Question: I want to send notifications to the user, even if my app is closed. I heard about GCM but I don't think it's the best solution for me. I also tried to use Service, but it doesn't seem to work either. Does somebody have a idea on how can I perform that?
'''
public class notificationService extends Service {
Timer timer;
@Override
public IBinder onBind(Intent arg0) {
return null;
}
@Override
public void onCreate() {
super.onCreate();
timer = new Timer();
timer.schedule(new RemindTask(), 10*1000);
}
@Override
public void onDestroy() {
super.onDestroy();
}
@Override
public void onStart(Intent intent, int startId) {
super.onCreate();
}
}
class RemindTask extends TimerTask {
public void run() {
NotificationCompat.Builder mBuilder =
new NotificationCompat.Builder(this)
.setSmallIcon(R.drawable.icone)
.setContentTitle("My notification")
.setContentText("Hello World!");
Intent resultIntent = new Intent(this, Acceuil.class);
TaskStackBuilder stackBuilder = TaskStackBuilder.create(this);
stackBuilder.addParentStack(Acceuil.class);
stackBuilder.addNextIntent(resultIntent);
PendingIntent resultPendingIntent =
stackBuilder.getPendingIntent(0,PendingIntent.FLAG_UPDATE_CURRENT);
mBuilder.setContentIntent(resultPendingIntent);
NotificationManager mNotificationManager = (NotificationManager) getSystemService(Context.NOTIFICATION_SERVICE);
mNotificationManager.notify(0, mBuilder.build());
}
}
'''
Edit: i'm talking about this kind of notifications

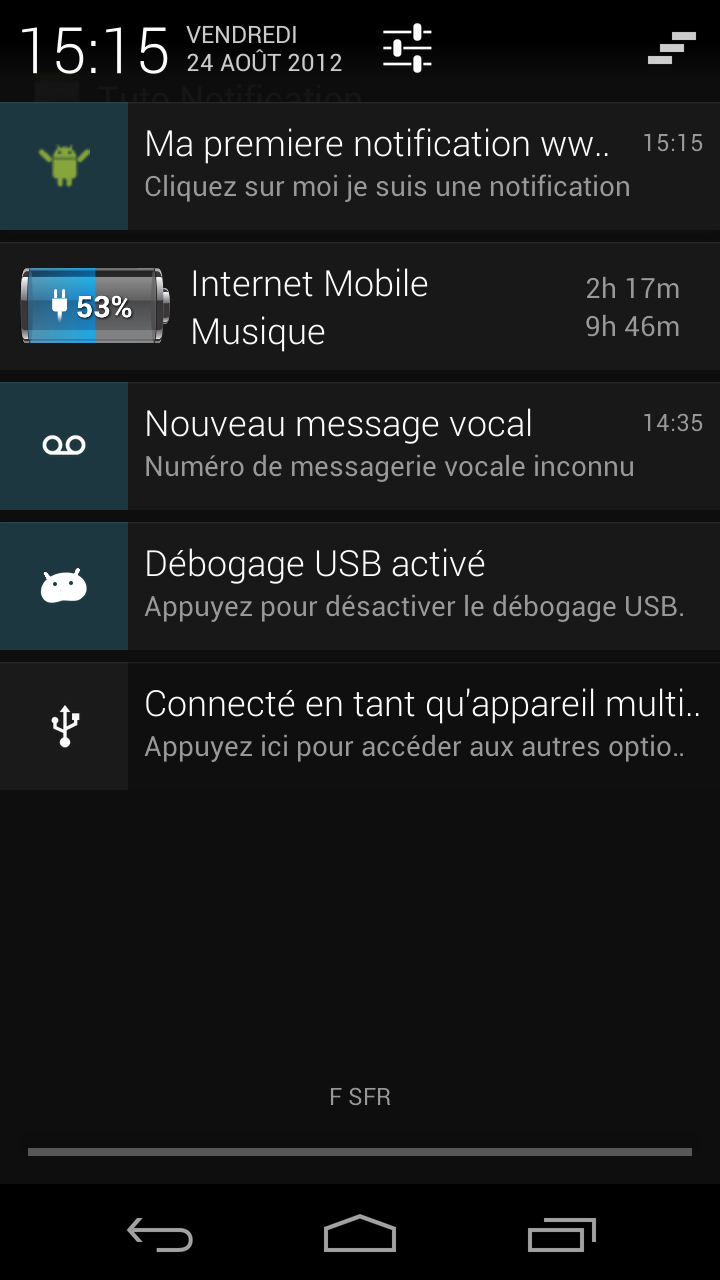
Answer: GCM can be tricky, but it is the Google recommended way of doing things. What I did was to follow these pages step by step and it worked for me, pretty quick to get up and running:
- <URL>
### Send via C++ Server
As mentioned, you have a C++ server, that you want to send notifications on. That is a little trickier, but doable. Here's what you need:
- - <URL>-
### POSTing via OpenSSL BIO
'''
// Request
stringstream ss;
string endline = "
";
ss << "POST /gcm/send HTTP/1.0" << endline;
ss << "Host: android.googleapis.com" << endline;
ss << "Accept: */*" << endline;
ss << "Authorization: key=" << mKey << endline;
ss << "Content-Type: application/json" << endline;
ss << "Content-Length: " << ssbody.str().size() << endline;
ss << endline;
ss << ssbody.str();
syslog(LOG_DEBUG, "%s", ss.str().c_str());
int bioResult = 0;
do {
bioResult = BIO_write(mBio, ss.str().c_str(), ss.str().length());
if (bioResult <= 0) {
this->restart();
}
} while (bioResult <= 0);
'''